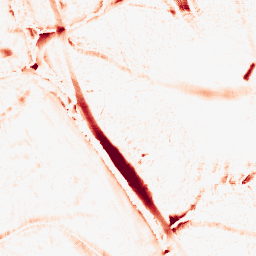
Category: morphological
Decomposition family: morphological_ellipse
Decomposition parameters: operation: opening
width: 20
height: 20
Upsampling method: quartic
Upsampling parameters: scale: 4
Upsampling scale: 4